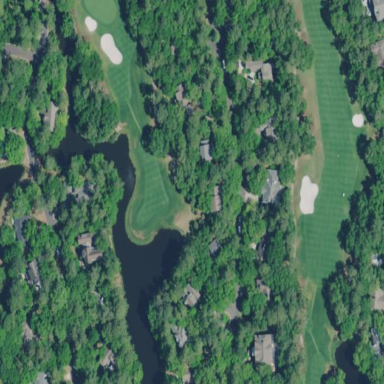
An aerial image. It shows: Water hazard on golf course.